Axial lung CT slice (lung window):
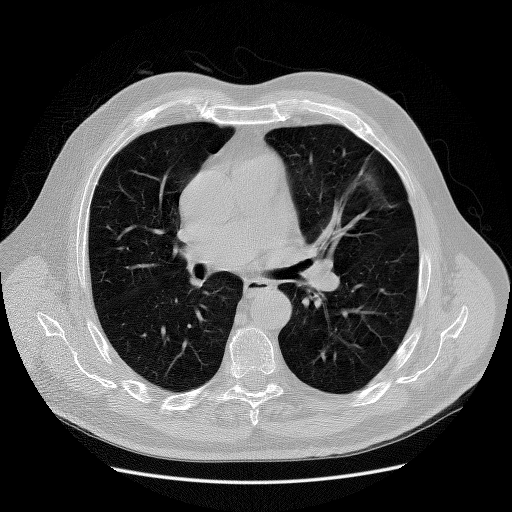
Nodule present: no